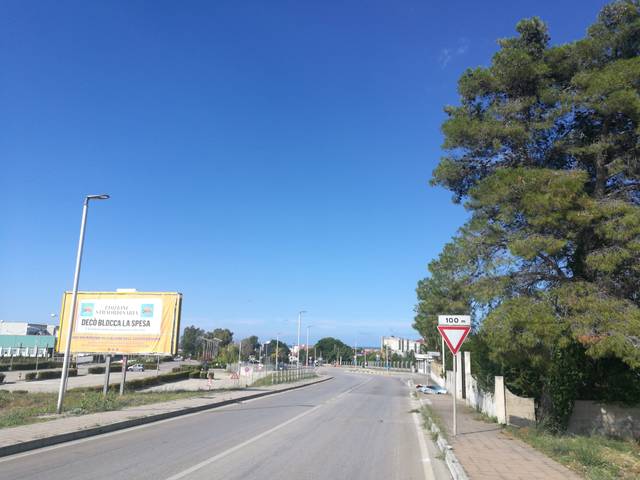
Region: Italy
Coordinates: 41.986, 14.991